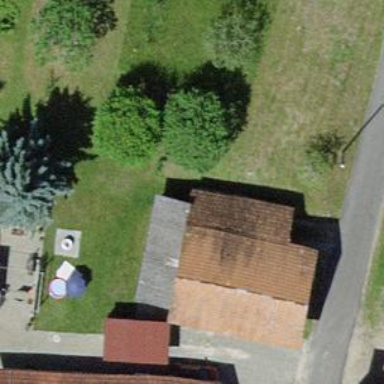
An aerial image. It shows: Garage building.